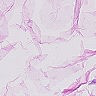
Metastatic tissue present: no